Field crop: tomato
Growth stage: 1
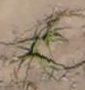
Species: cyperus